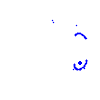
Particle: proton